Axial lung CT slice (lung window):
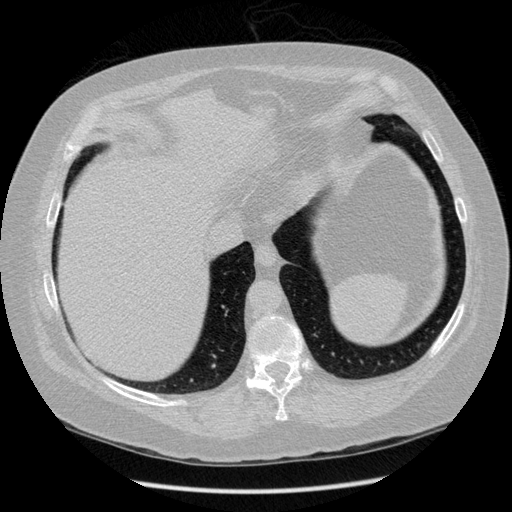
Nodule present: no